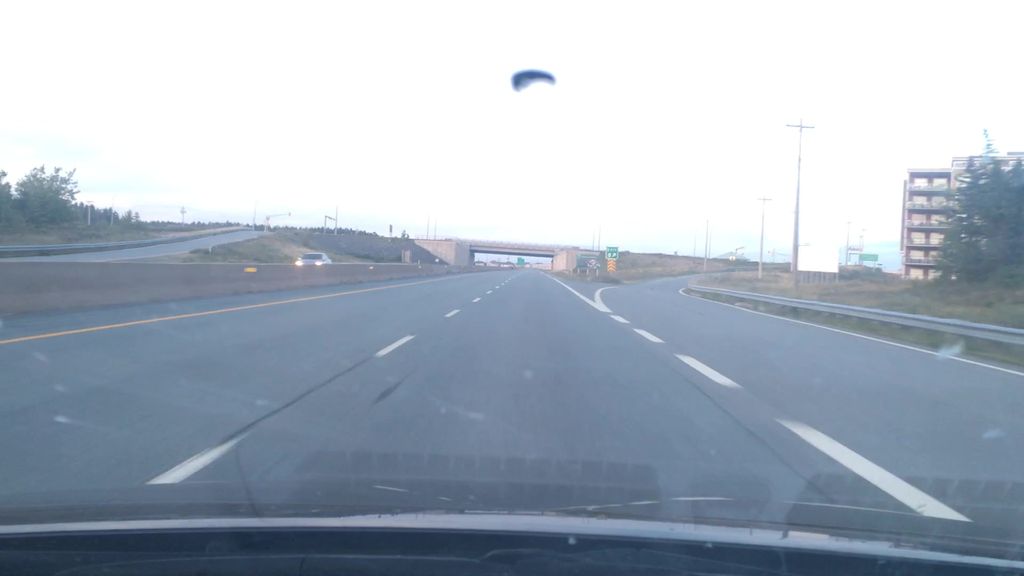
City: halifax